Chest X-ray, AP view. Patient: 45 years old, sex F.
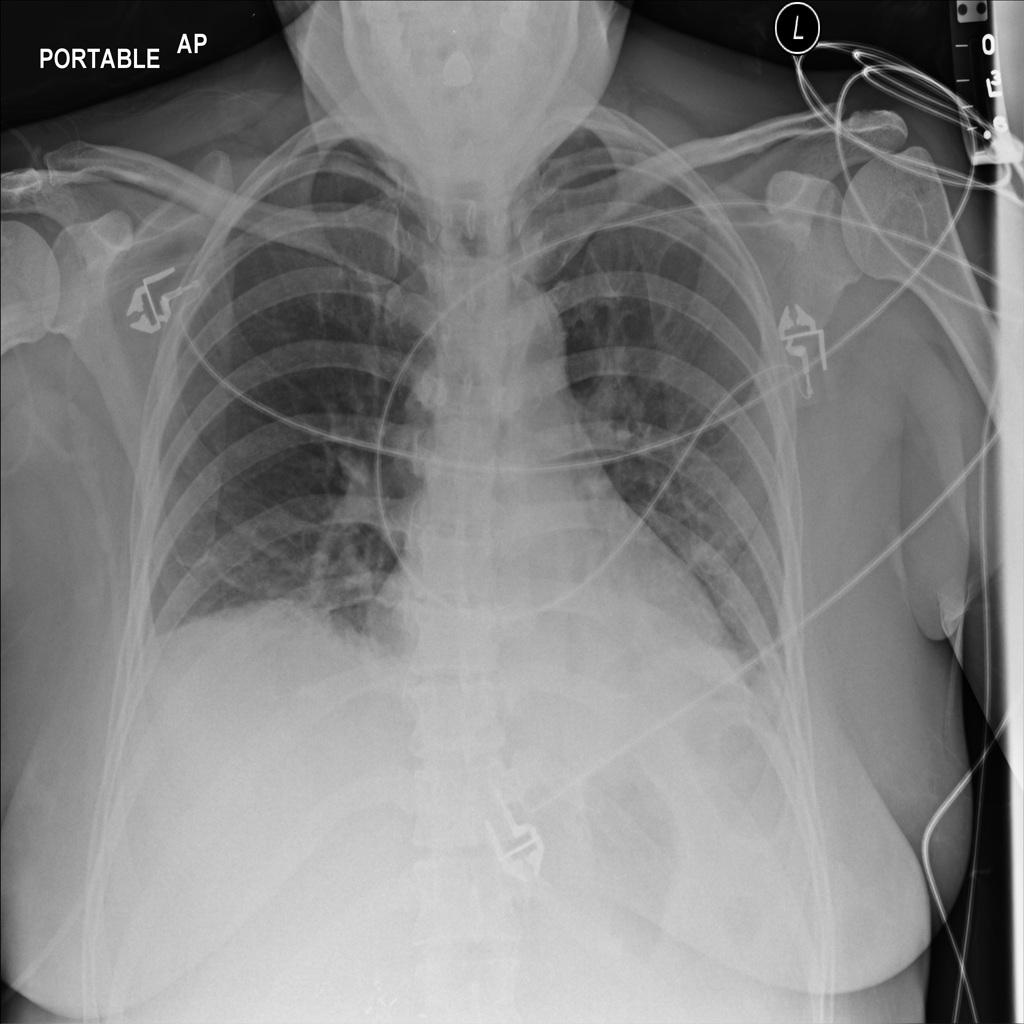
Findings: No Finding